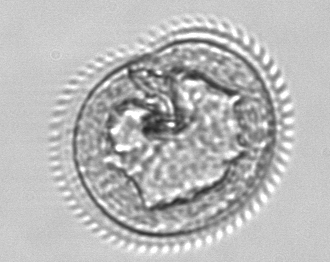
Label: Protoperidinium